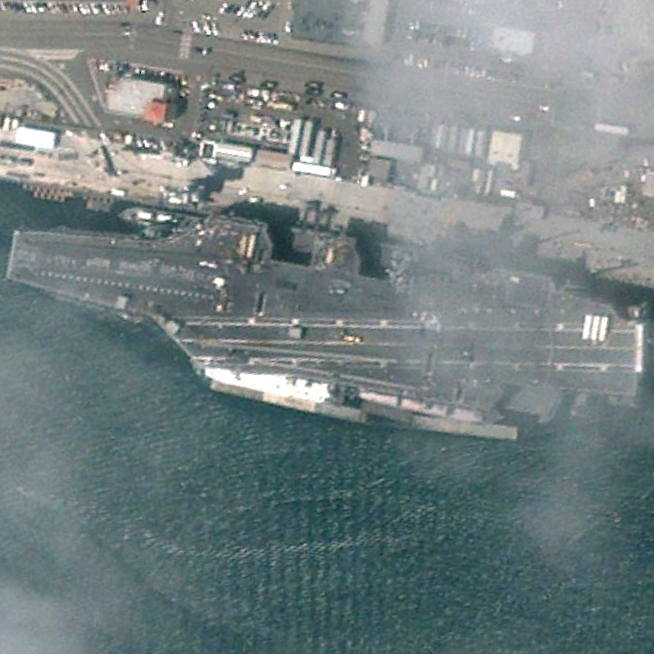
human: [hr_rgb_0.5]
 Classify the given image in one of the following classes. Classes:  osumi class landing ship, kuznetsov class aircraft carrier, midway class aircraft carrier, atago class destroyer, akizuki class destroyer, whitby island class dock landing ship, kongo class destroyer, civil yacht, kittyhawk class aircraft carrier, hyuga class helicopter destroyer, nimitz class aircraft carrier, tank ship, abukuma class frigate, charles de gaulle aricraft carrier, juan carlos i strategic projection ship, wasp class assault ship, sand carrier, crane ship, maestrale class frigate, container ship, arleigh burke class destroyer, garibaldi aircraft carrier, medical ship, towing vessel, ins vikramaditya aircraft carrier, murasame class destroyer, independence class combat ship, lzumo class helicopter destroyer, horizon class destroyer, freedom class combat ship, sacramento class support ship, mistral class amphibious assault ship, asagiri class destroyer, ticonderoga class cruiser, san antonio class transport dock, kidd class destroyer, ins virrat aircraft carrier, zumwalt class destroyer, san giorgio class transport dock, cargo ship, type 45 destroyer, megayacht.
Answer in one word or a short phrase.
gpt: Nimitz class aircraft carrier